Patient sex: F
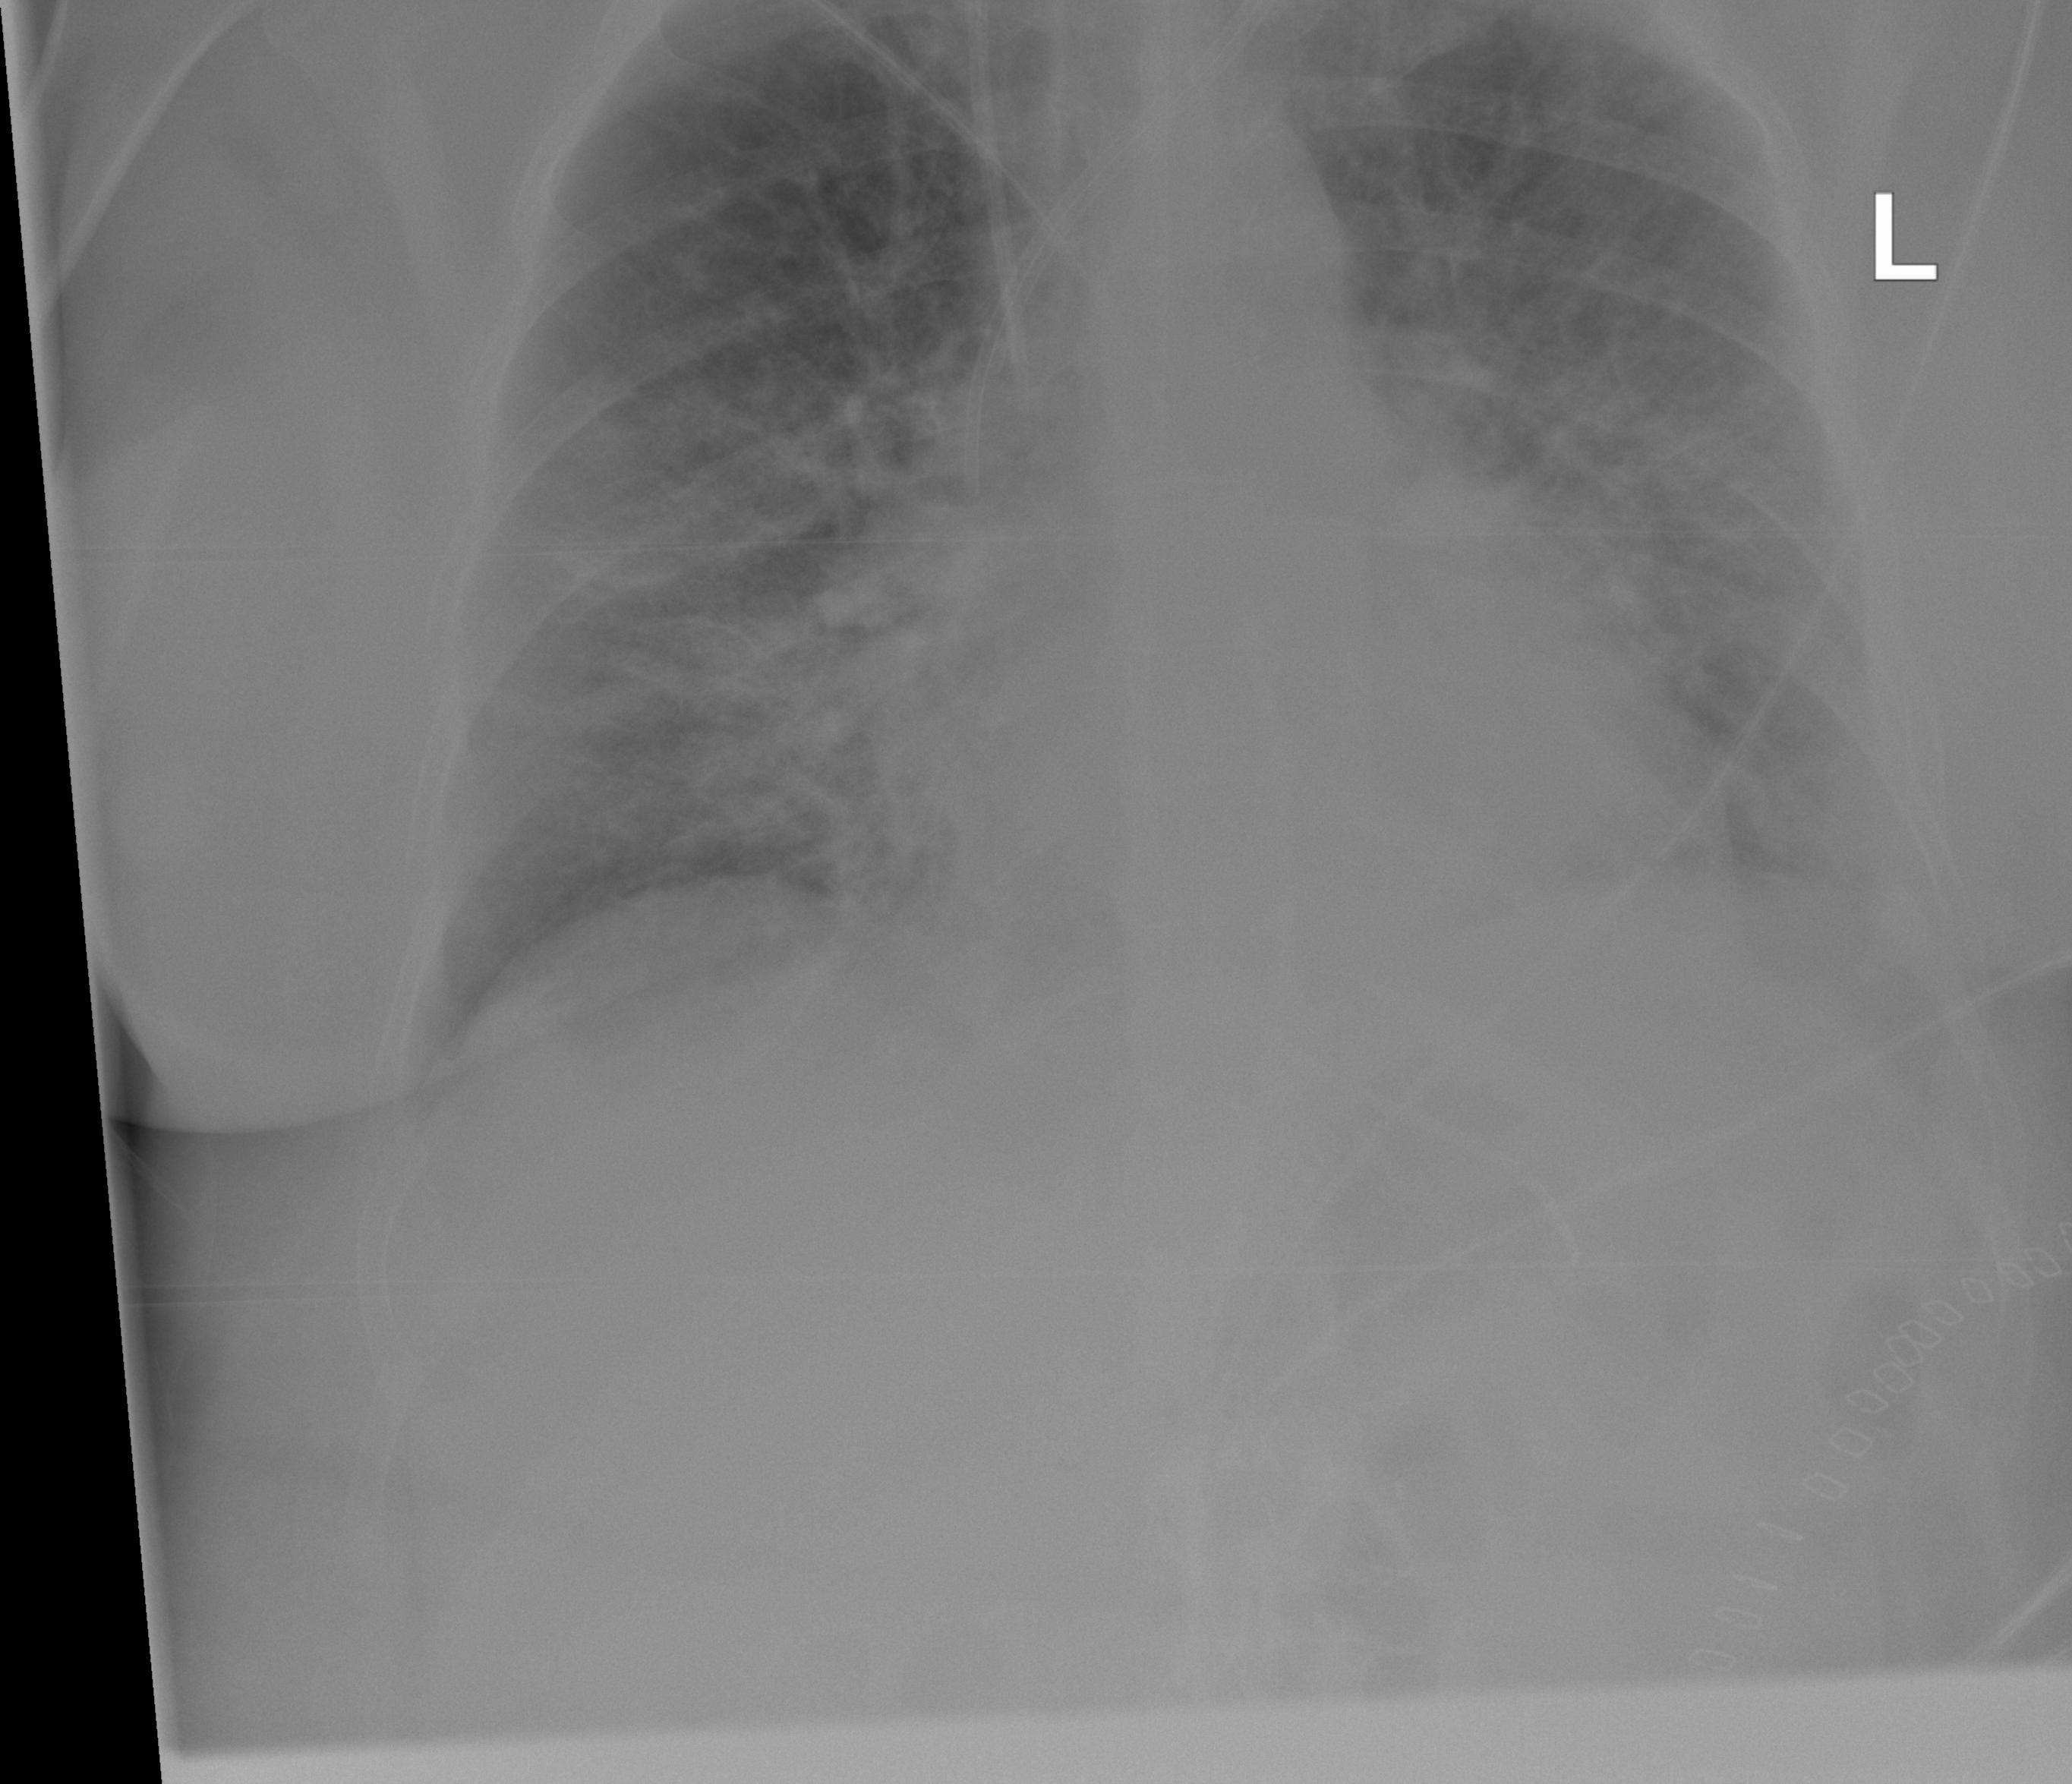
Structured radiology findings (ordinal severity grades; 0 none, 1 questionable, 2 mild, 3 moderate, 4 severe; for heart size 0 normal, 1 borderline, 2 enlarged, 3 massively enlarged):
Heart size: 1
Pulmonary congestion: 2
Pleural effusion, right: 0
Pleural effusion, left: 2
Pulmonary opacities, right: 3
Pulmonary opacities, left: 3
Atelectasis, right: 2
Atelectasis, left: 2